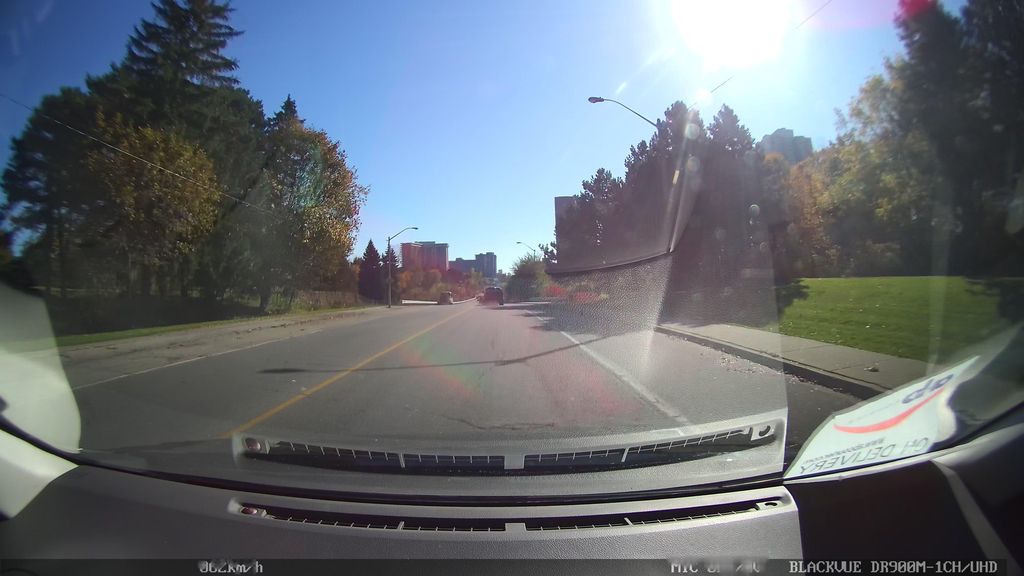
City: toronto